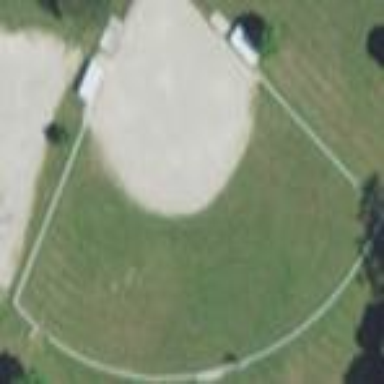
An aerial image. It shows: Baseball pitch for leisure land activities.